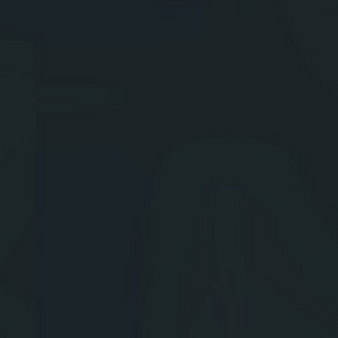
Label: other